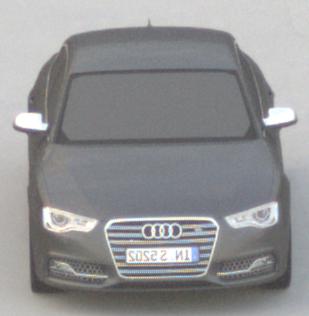
Make: Audi
Model: S5
Detailed model: F5
Model produced from: 2016
Model produced until: 2019
Doors: 2
Color: gray
Road condition: dry road
Daytime: sunrise or sunset
Contrast: low contrast